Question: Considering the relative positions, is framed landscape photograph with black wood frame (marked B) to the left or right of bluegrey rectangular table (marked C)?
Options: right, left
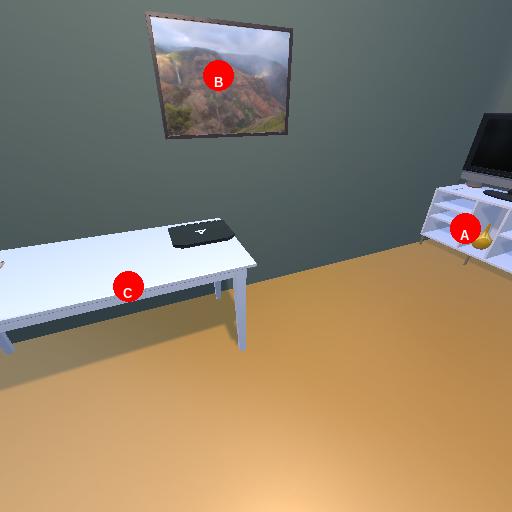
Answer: right